Field crop: tomato
Growth stage: 1
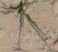
Species: cyperus